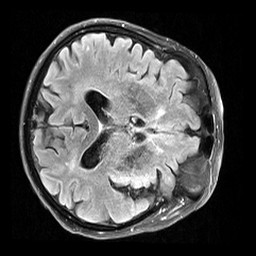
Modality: FLAIR
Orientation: axial
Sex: male
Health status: healthy
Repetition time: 12 s
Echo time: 0.095 s